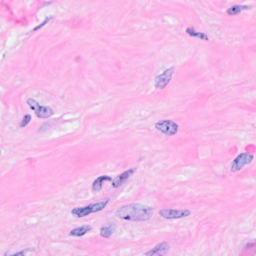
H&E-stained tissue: Breast